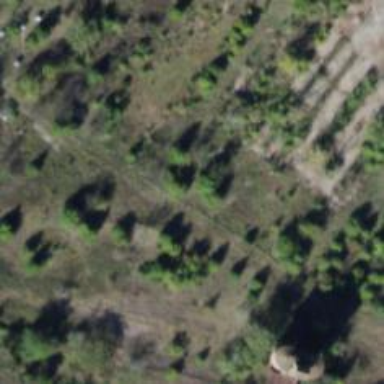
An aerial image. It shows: Abandoned railway yard.